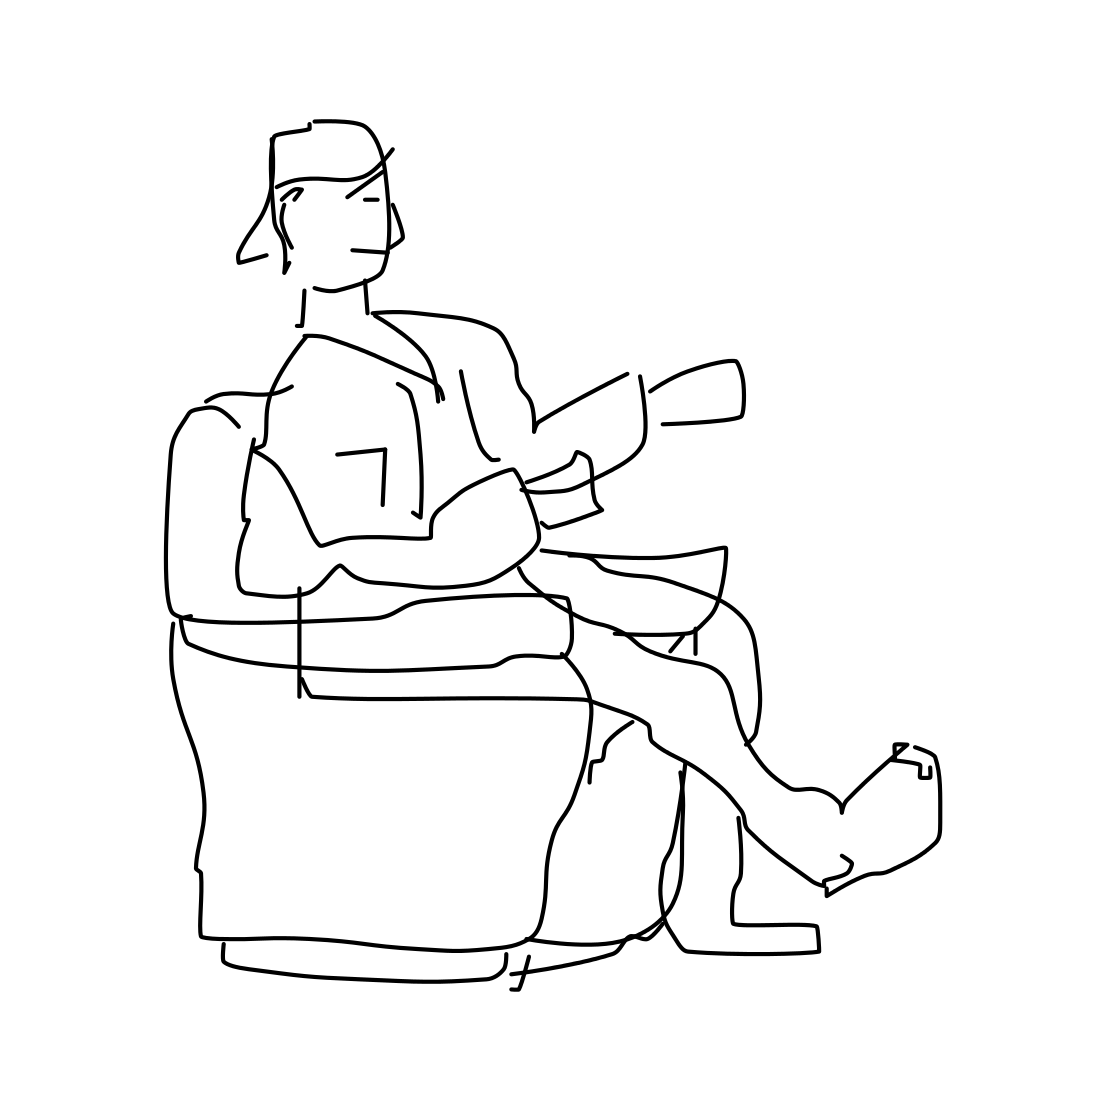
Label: person sitting